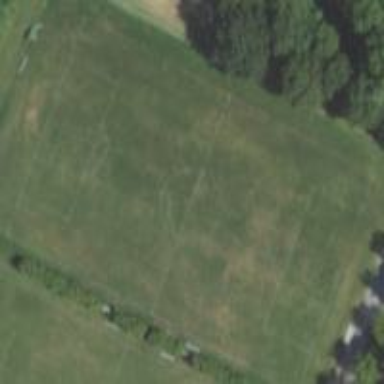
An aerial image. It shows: Soccer pitch designated for leisure and sports activities.